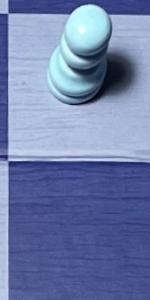
Label: Empty